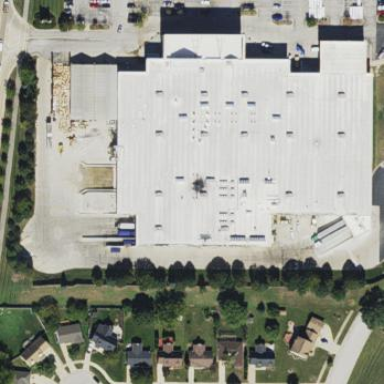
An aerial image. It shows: Commercial building.